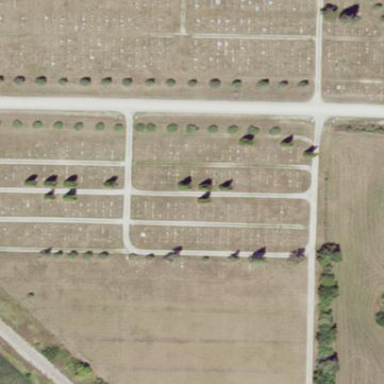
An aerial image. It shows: Cemetery.